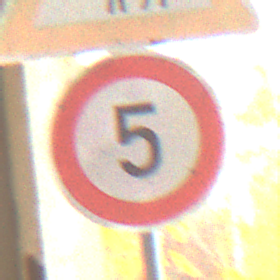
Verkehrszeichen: Geschwindigkeit5
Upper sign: ViehtriebRechts
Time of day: SunriseSunset
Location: Roofed (Suburban)
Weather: Clear
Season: NotSpecified
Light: Natural